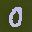
Label: 0